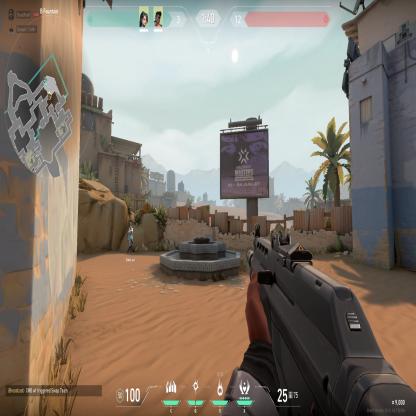
Label: teammate